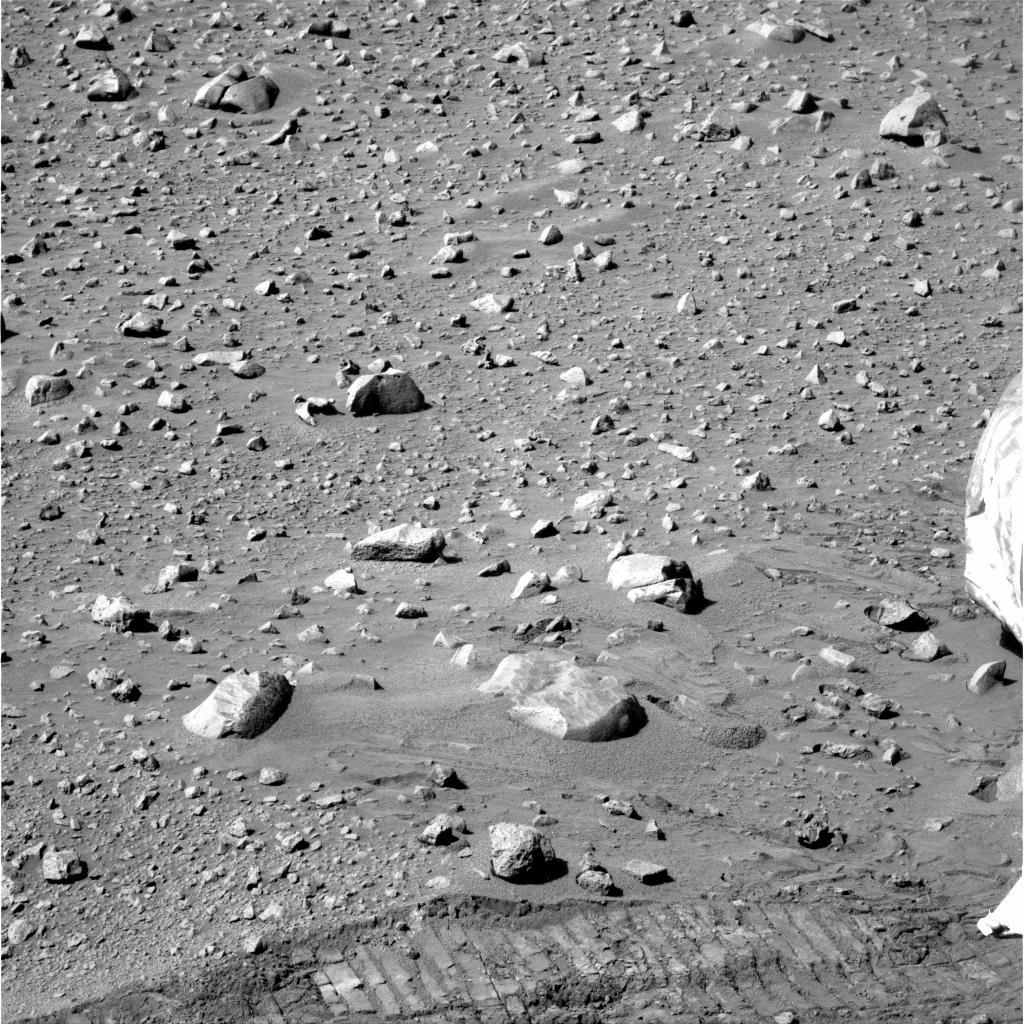
Terrain classes present: Background, Gravel / Sand / Soil, Rock, Shadow, Track